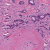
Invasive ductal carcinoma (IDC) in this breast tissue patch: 1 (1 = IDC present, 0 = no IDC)